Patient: sex M, age 51
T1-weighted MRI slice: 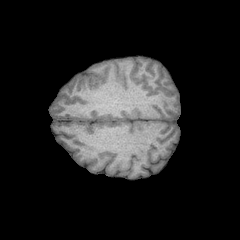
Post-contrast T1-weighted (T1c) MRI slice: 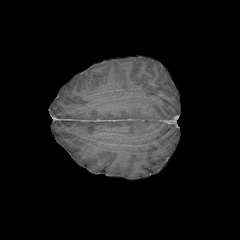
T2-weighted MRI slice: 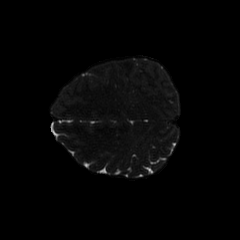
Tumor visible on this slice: yes
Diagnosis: Astrocytoma, IDH-mutant
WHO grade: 4